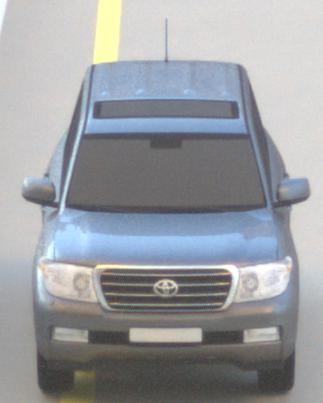
Make: Toyota
Model: Land Cruiser V8 4.7
Detailed model: Land Cruiser V8 (J20)
Model produced from: 2008/03
Model produced until: 2009/11
Doors: 5
Color: gray
Road condition: dry road
Daytime: sunrise or sunset
Contrast: medium contrast